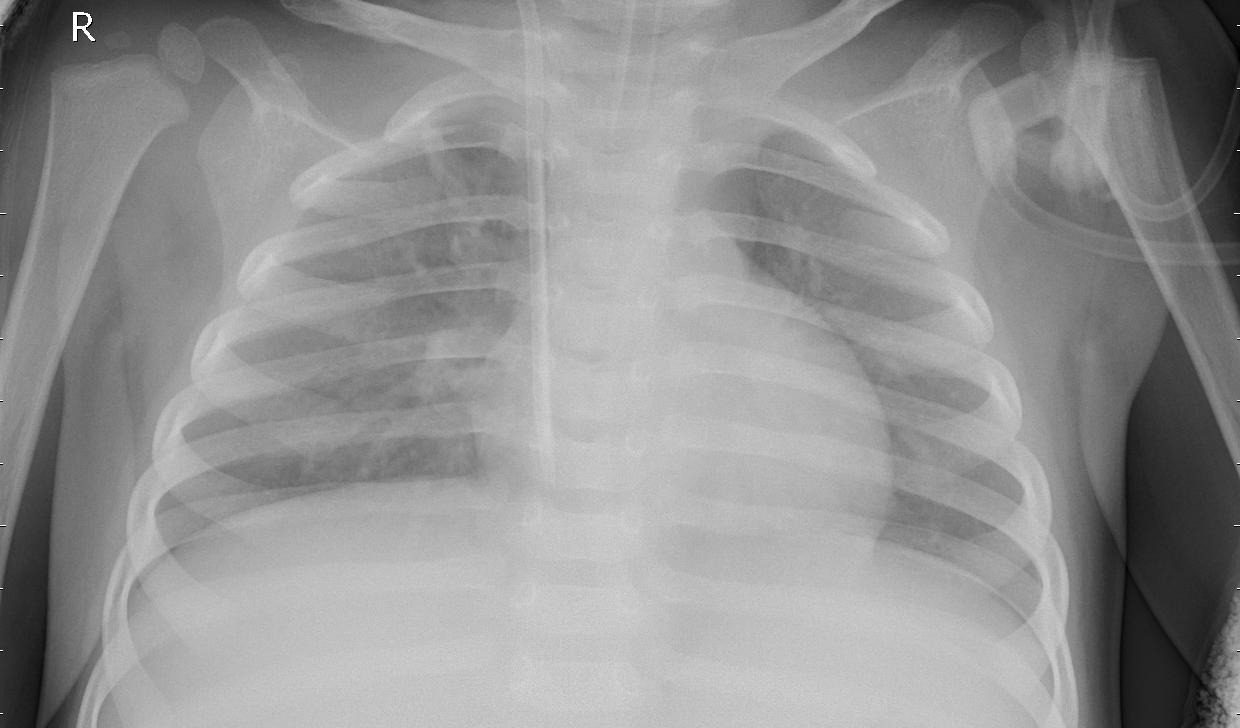
Diagnosis: PNEUMONIA